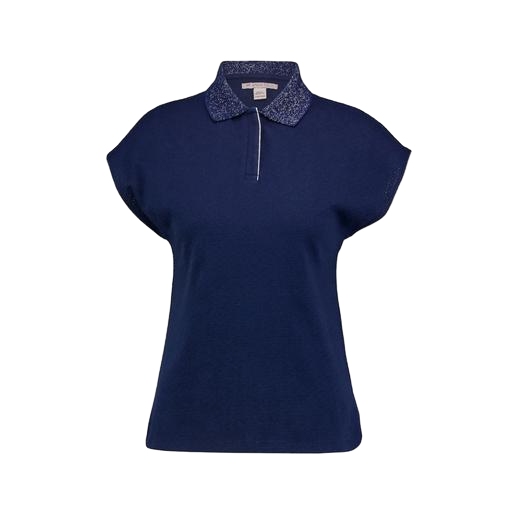
blue sequined polo top, blue skinny-fit polo shirt, blue boyfriend polo shirt, white background